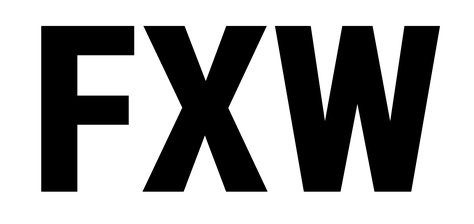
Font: Roboto_Condensed_ExtraBold